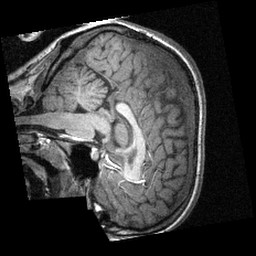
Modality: T1w
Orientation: sagittal
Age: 17
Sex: female